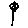
Label: flower